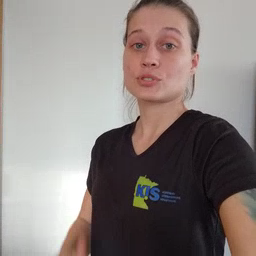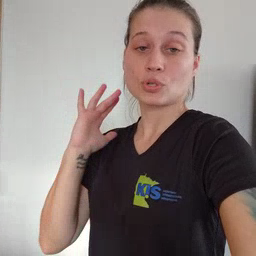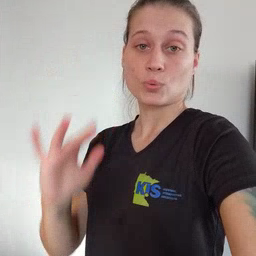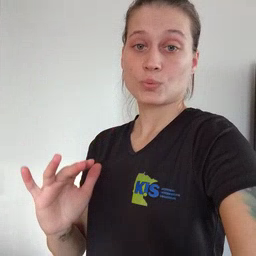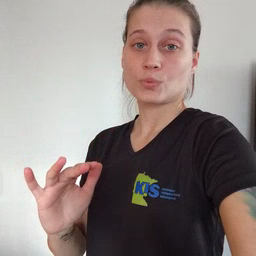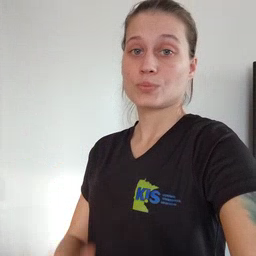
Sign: snow